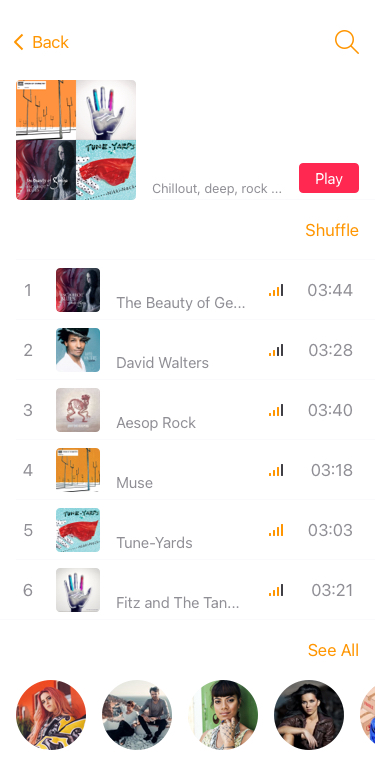
Text in this UI design:
Night Bar
Boutique Vol.13